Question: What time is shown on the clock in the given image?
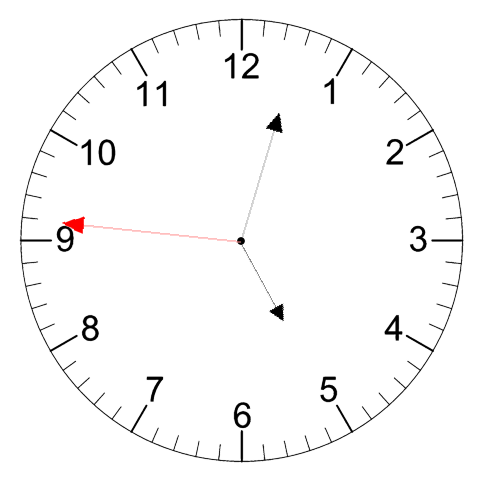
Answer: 05:02:46